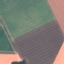
Label: AnnualCrop